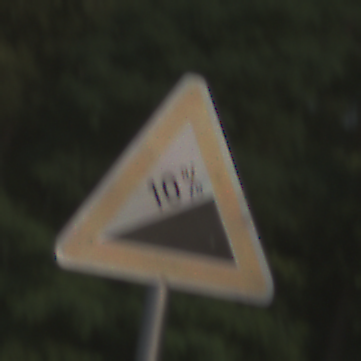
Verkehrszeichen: Steigung10
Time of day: SunriseSunset
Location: Outdoor (Nature)
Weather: PartlyCloudy
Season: NotSpecified
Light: Natural